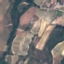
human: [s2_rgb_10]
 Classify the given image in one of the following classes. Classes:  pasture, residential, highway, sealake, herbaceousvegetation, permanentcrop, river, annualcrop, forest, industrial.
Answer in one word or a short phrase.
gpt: PermanentCrop